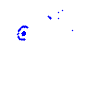
Particle: pion